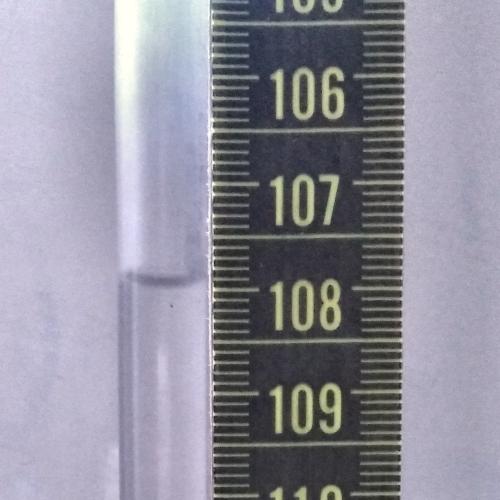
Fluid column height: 107.9 cm